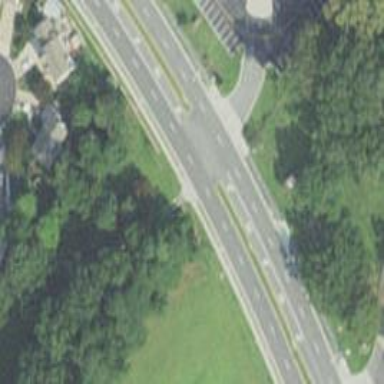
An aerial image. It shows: Secondary link road.